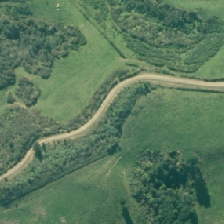
Land cover: low_producing_grassland